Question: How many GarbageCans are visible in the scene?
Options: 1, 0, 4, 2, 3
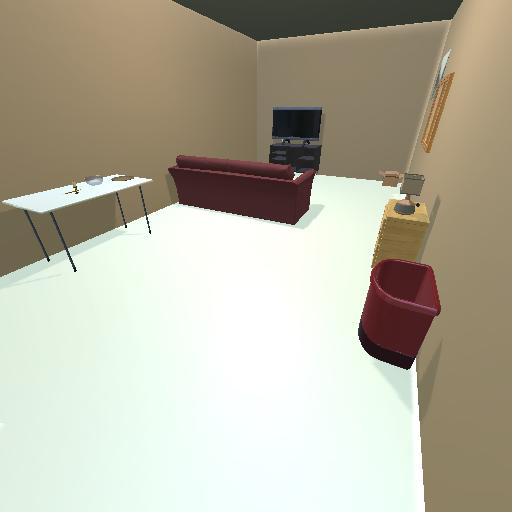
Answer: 1